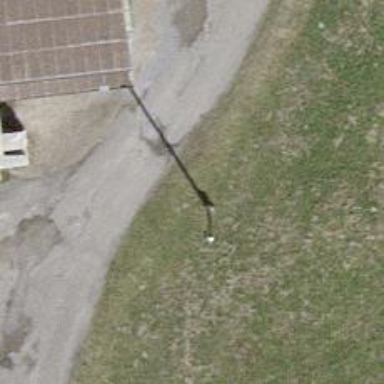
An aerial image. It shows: Minor power line.